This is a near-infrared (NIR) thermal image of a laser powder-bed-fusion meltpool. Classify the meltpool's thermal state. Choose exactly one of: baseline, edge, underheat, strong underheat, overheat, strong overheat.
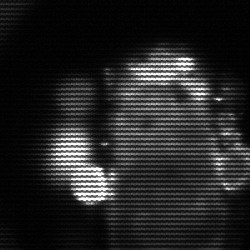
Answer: strong underheat